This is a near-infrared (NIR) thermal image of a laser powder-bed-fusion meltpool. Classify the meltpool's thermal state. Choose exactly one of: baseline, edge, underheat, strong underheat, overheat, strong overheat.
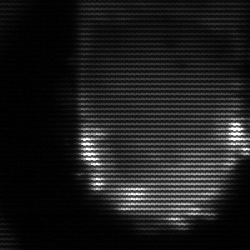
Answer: baseline